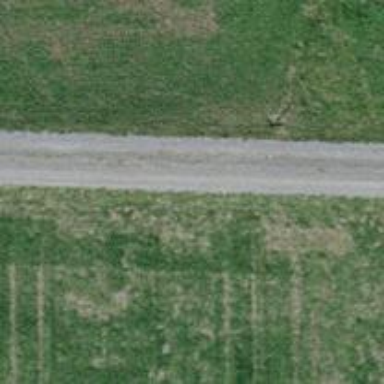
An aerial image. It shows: Grass track with Grade 4 tracktype.